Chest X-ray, AP view. Patient: 20 years old, sex F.
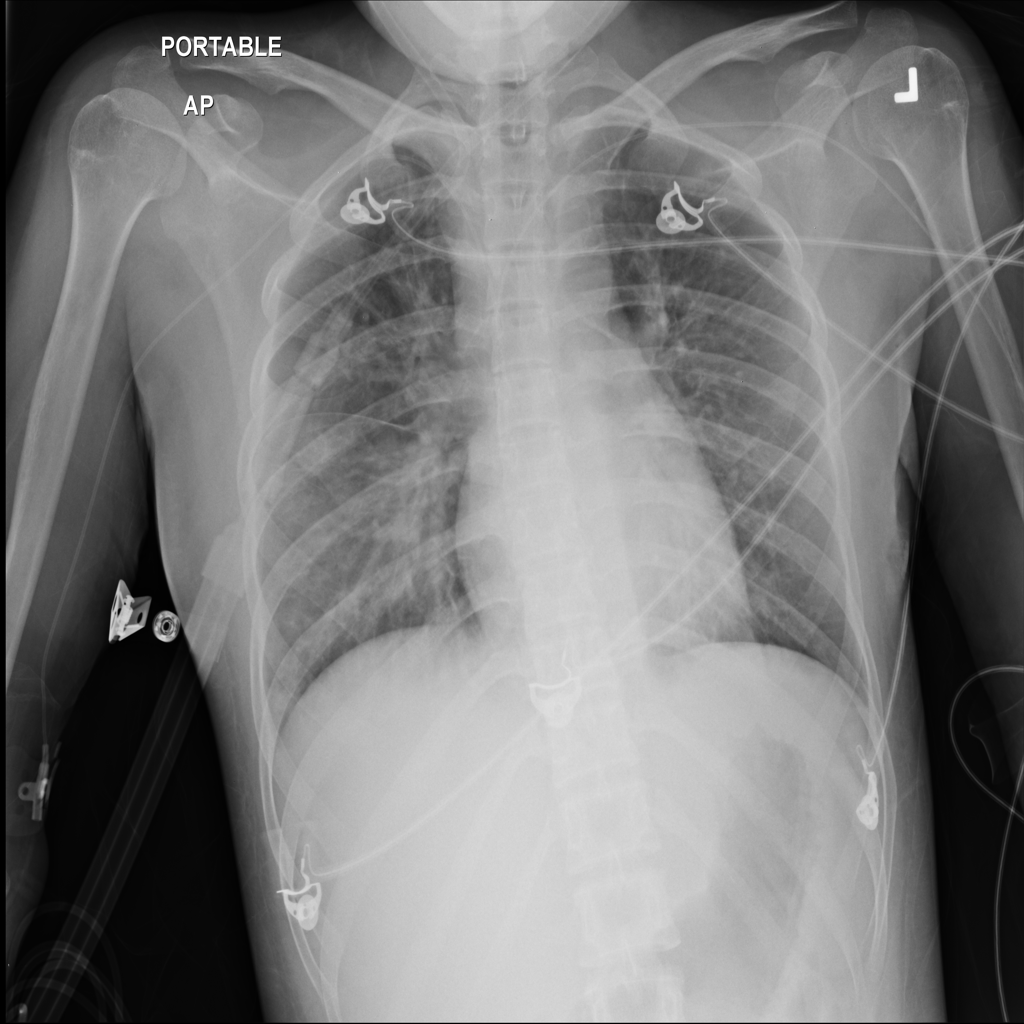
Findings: Edema